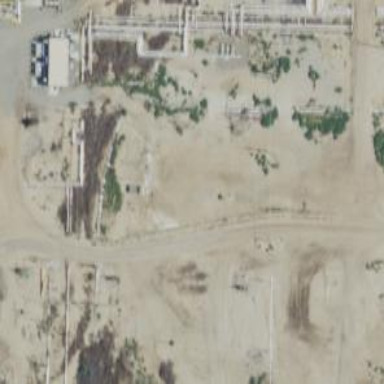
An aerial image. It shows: Petroleum well that is man-made.